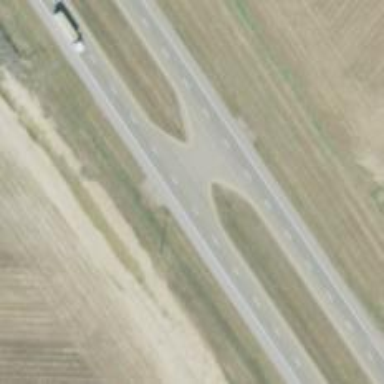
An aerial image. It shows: Trunk expressway with asphalt surface. It is dual carriageway.